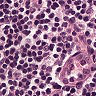
Metastatic tissue present: no